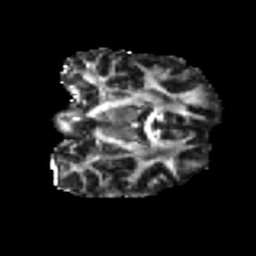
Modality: FA
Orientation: coronal
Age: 29
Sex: female
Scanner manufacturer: ge
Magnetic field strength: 3 T
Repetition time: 7.8 s
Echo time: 0.0606 s